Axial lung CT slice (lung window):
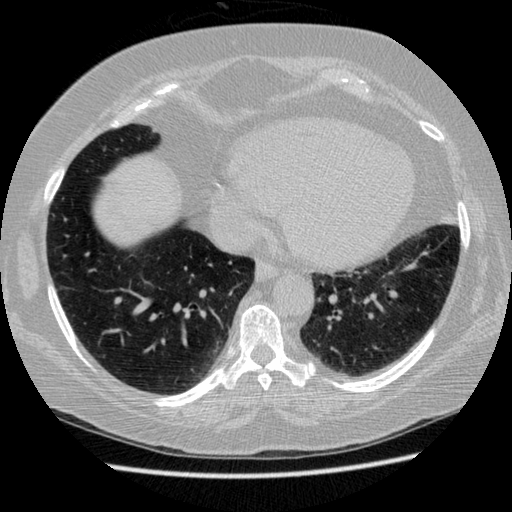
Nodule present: no